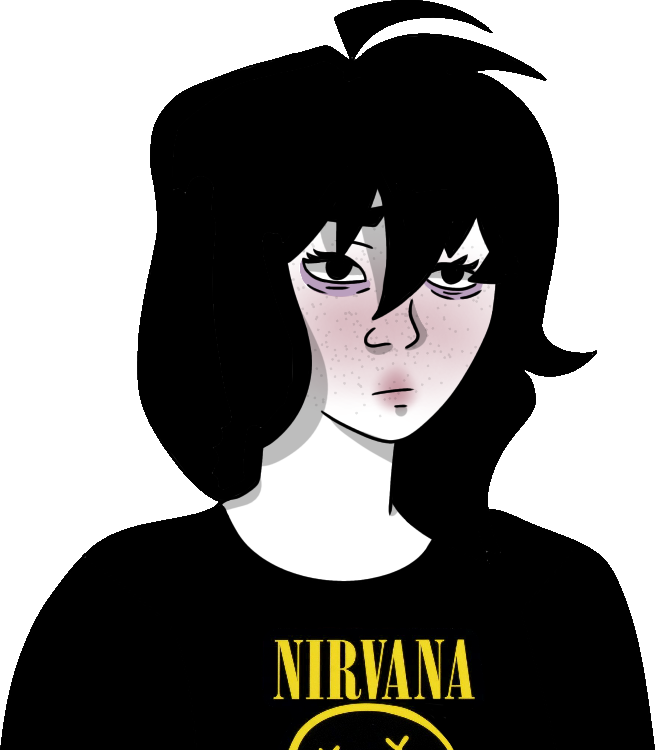
Label: 5_Doomer_Girl